Question: Considering the example from <URL>
'''
NSString *dateStr = @"Tue, 25 May 2010 12:53:58 +0000";
// Convert string to date object
NSDateFormatter *dateFormat = [[NSDateFormatter alloc] init];
[dateFormat setDateFormat:@"EE, d LLLL yyyy HH:mm:ss Z"];
NSDate *date = [dateFormat dateFromString:dateStr];
[dateFormat release];
'''
I checked what methods 'NSDate' has and found

How can I get 'Tue' and '25' from '*date'?
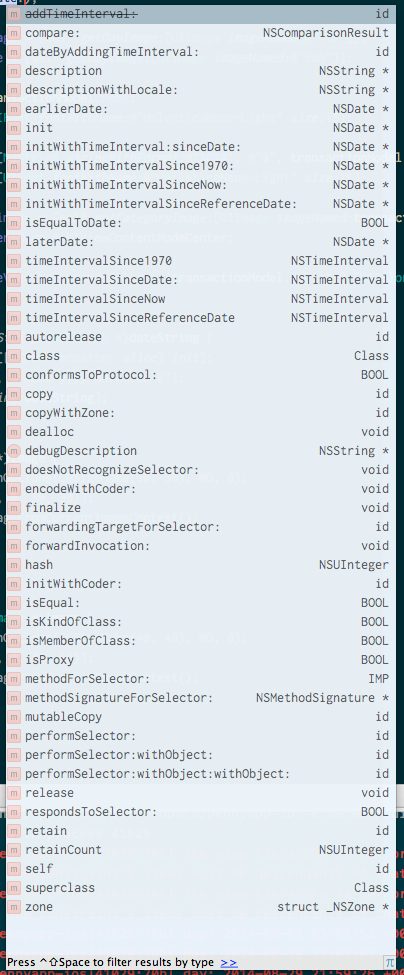
Answer: You should use 'NSDateComponents' for this:
'''
NSCalendar * calendar = [NSCalendar currentCalendar];
NSDateComponents * dateComponents = [calendar components: NSDayCalendarUnit | NSWeekdayCalendarUnit fromDate: <yourDate>];
NSLog(@"Day in week: %ld", (long)dateComponents.weekday); // Day in week: 3
NSLog(@"Day in month: %ld", (long)dateComponents.day); // Day in month: 25
NSLog(@"Day name: %@", calendar.shortWeekdaySymbols[dateComponents.weekday - 1]); // Day name: Tue (iOS 8.0 +)
'''
---
'''
let calendar = NSCalendar.currentCalendar()
let dateComponents = calendar.components(.DayCalendarUnit | .WeekdayCalendarUnit, fromDate: <yourDate>)
println("Day in week: \(dateComponents.weekday)") // Day in week: 3
println("Day in month: \(dateComponents.day)") // Day in month: 25
println("Day name: \(calendar.shortWeekdaySymbols[dateComponents.weekday - 1])") // Day name: Tue
'''